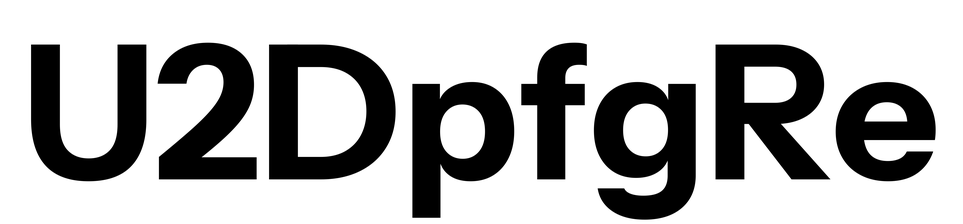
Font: InstrumentSans_Bold